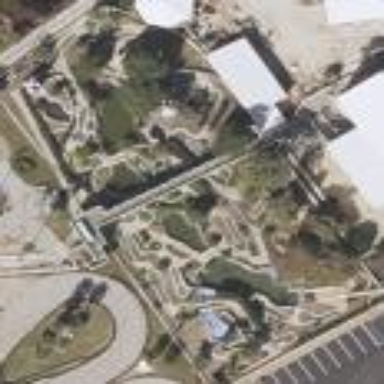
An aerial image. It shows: Miniature golf course.